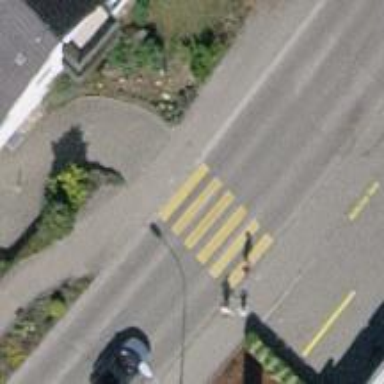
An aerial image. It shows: Marked crossing on the road.